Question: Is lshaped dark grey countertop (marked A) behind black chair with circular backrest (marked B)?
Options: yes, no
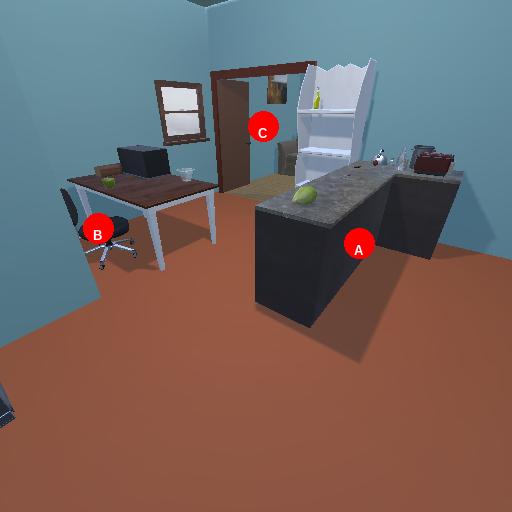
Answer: yes